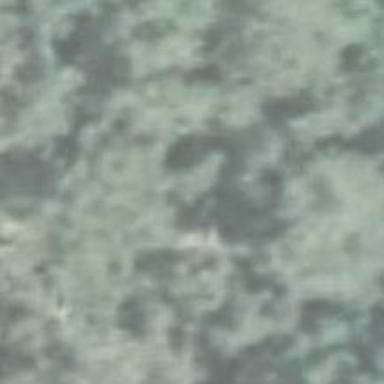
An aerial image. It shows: Forest with mix of leaf types.